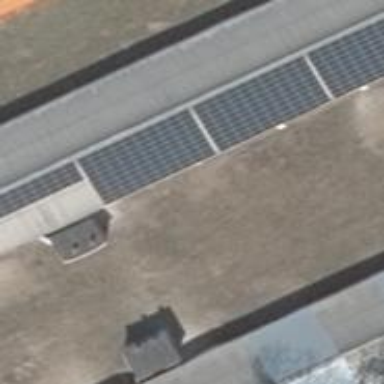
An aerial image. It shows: Solar photovoltaic panel generator producing electricity as small installation.